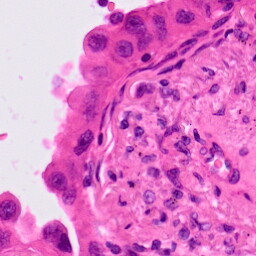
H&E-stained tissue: Lung